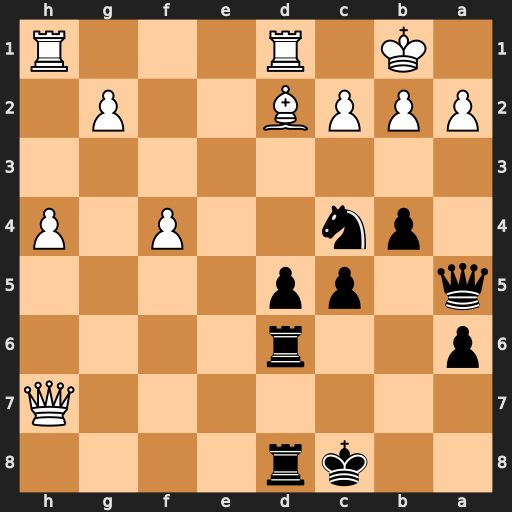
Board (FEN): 2kr4/7Q/p2r4/q1pp4/1pn2P1P/8/PPPB2P1/1K1R3R
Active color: b
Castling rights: -
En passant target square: -
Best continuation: Nxd2+ Rxd2 b3 axb3 Qxd2